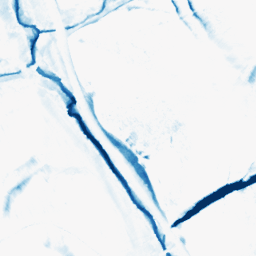
Category: morphological
Decomposition family: morphological_diamond
Decomposition parameters: operation: closing
radius: 10
Upsampling method: sinc_hamming
Upsampling parameters: scale: 2
kernel_size: 4
Upsampling scale: 2